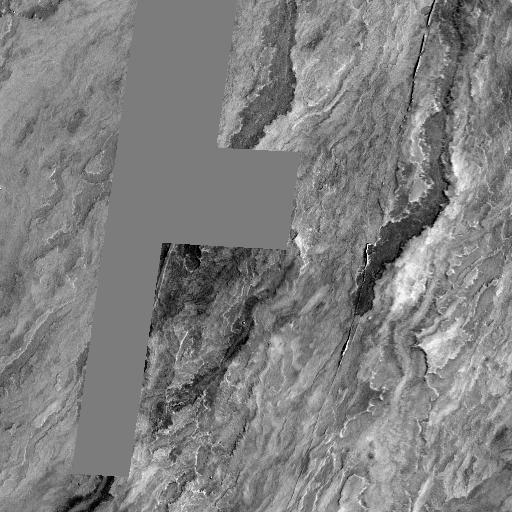
Crater classes present: Background